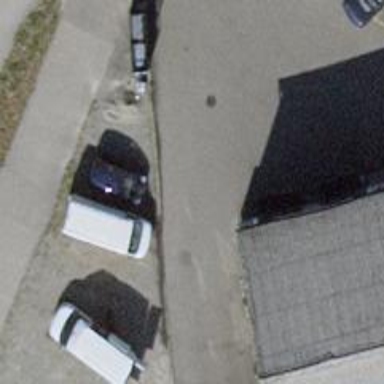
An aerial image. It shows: Surveillance object is present in the image.